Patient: sex F, age 51
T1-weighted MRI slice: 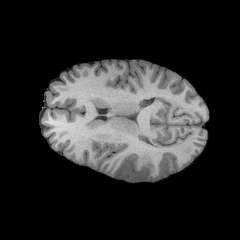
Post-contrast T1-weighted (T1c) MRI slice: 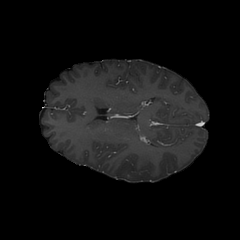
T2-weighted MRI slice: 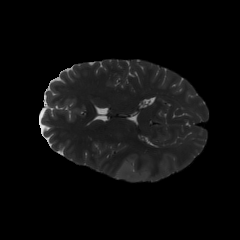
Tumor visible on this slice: yes
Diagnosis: Astrocytoma, IDH-wildtype
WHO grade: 3